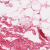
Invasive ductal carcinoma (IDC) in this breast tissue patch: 0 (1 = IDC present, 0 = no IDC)